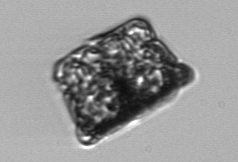
Label: Biddulphia